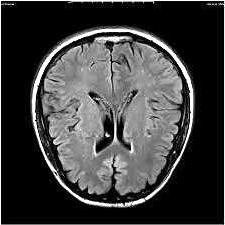
Label: notumor